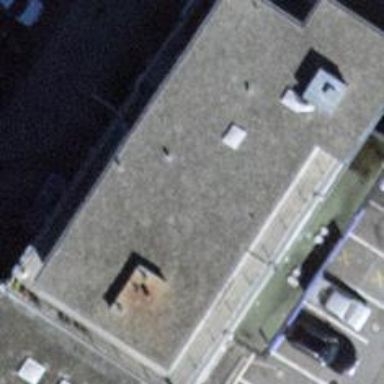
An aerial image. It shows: Car repair shop.